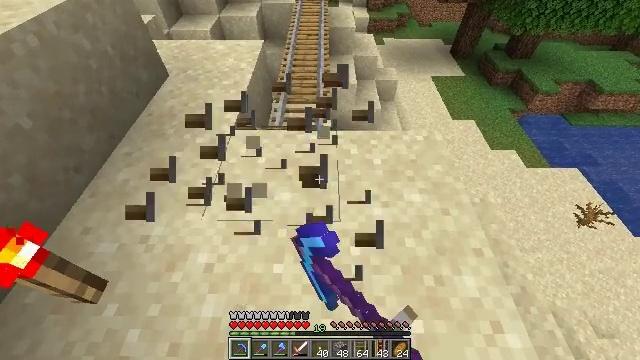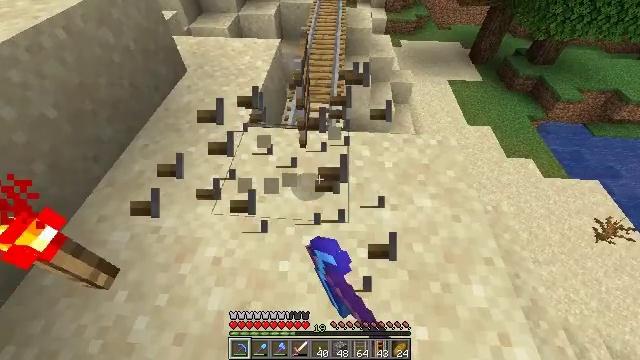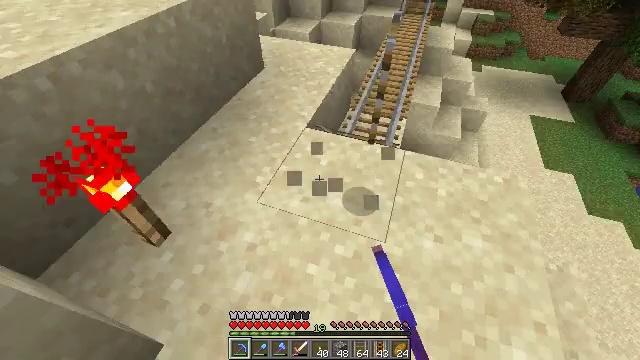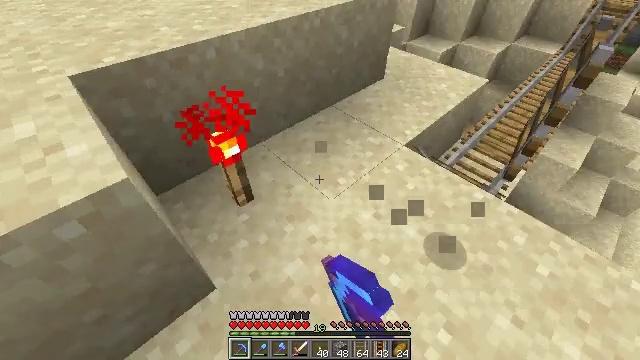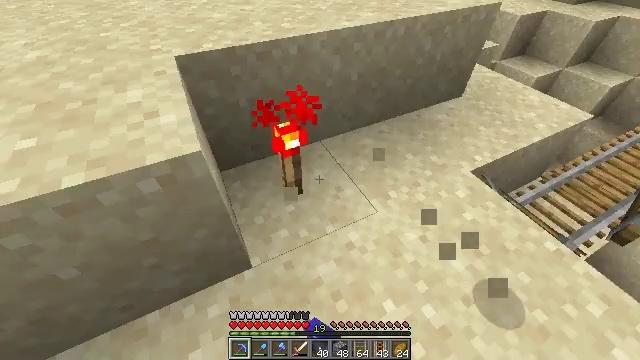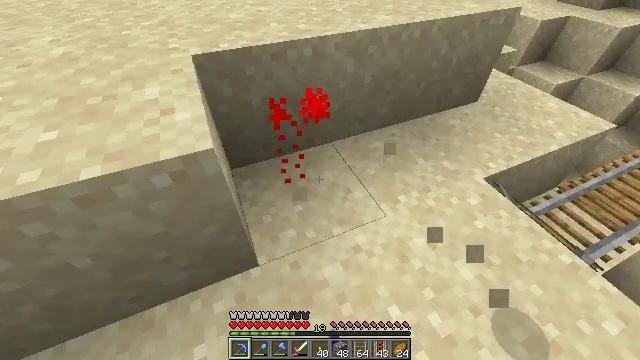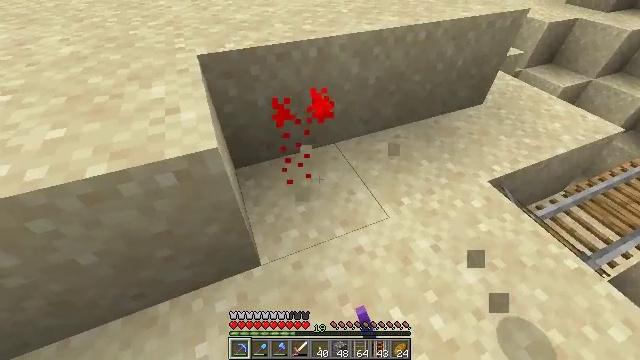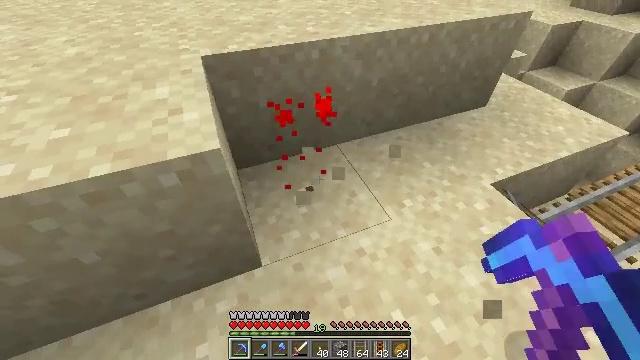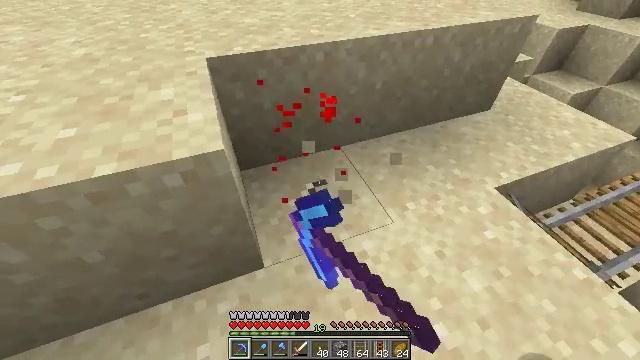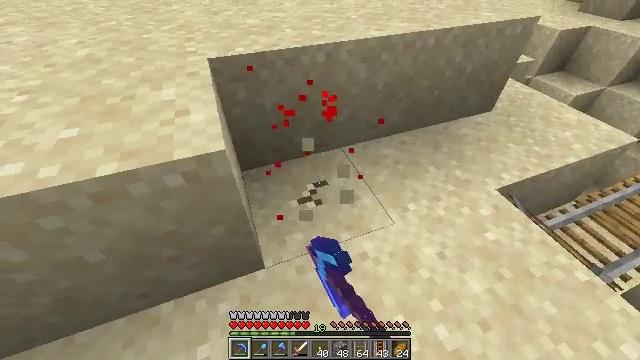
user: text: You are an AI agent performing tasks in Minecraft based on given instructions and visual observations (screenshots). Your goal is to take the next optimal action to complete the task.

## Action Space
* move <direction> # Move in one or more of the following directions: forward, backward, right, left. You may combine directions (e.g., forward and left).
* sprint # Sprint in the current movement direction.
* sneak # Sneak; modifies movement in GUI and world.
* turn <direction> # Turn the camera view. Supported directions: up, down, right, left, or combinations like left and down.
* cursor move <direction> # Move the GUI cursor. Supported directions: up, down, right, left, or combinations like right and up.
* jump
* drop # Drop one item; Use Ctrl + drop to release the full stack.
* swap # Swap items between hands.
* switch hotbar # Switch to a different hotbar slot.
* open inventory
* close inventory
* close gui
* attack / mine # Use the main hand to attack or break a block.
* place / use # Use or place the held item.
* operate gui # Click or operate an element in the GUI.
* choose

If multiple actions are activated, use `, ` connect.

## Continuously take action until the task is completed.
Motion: motion action
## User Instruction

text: Knock off the redstone torch from the wall.
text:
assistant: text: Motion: turn left, attack / mine
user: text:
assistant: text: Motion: turn left and up, attack / mine
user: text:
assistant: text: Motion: turn left and up, attack / mine
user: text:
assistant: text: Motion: turn left, attack / mine
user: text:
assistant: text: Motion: turn left, attack / mine
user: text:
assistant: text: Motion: turn left, attack / mine
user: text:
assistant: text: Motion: attack / mine
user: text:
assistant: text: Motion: attack / mine
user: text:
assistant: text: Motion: attack / mine
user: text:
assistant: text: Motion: attack / mine